Field crop: maize
Growth stage: 2
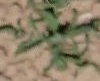
Species: atriplex